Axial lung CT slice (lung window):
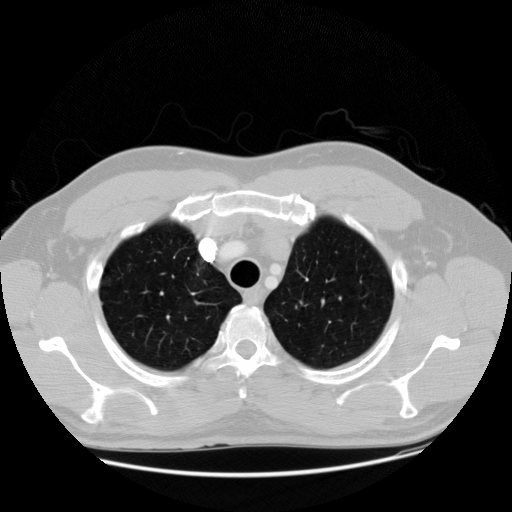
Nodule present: no